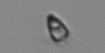
Label: Pyramimonas